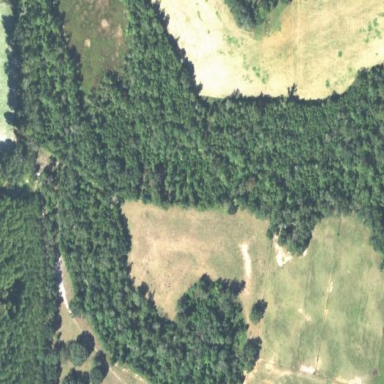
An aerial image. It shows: Mixed leaf woodland.